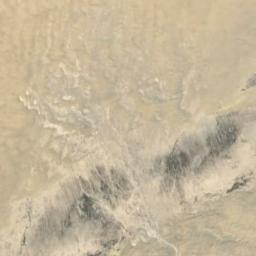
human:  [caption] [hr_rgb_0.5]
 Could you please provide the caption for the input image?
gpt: The white desert is next to the bare land .

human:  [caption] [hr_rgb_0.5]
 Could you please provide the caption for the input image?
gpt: The desert has yellow sand and some small hills .

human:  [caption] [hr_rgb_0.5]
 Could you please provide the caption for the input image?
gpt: There is some weed on the edge of this desert .

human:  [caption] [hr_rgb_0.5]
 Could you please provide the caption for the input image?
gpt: It is a large piece of flat yellow desert with wavy stripes .

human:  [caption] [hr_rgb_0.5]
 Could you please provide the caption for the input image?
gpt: A yellow desert covered with sand and some bare land .